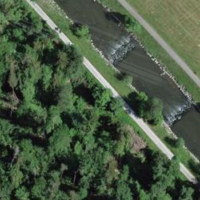
EUNIS habitat code: 41
Species observed at this site:
Gryllus campestris